Question: I am creating a simple web app.
Here is my directory structure:

Here is what the javascript code in the jsp looks like:
'''
<script type="text/javascript" src="JS/jquery-1.4.2.js"></script>
'''
This is the web.xml file:
'''
<!DOCTYPE web-app PUBLIC
"-//Sun Microsystems, Inc.//DTD Web Application 2.3//EN"
"http://java.sun.com/dtd/web-app_2_3.dtd" >
<web-app>
<display-name>Archetype Created Web Application</display-name>
<servlet>
<servlet-name>dispatcher</servlet-name>
<servlet-class>org.springframework.web.servlet.DispatcherServlet</servlet-class>
<load-on-startup>1</load-on-startup>
</servlet>
<servlet-mapping>
<servlet-name>dispatcher</servlet-name>
<url-pattern>/</url-pattern>
</servlet-mapping>
'''
And lastly this is the dispatcher-servlet.xml file:
'''
<?xml version="1.0" encoding="UTF-8" ?>
<beans xmlns="http://www.springframework.org/schema/beans"
xmlns:xsi="http://www.w3.org/2001/XMLSchema-instance" xmlns:mvc="http://www.springframework.org/schema/mvc"
xmlns:context="http://www.springframework.org/schema/context"
xsi:schemaLocation="http://www.springframework.org/schema/mvc
http://www.springframework.org/schema/mvc/spring-mvc-3.1.xsd
http://www.springframework.org/schema/beans
http://www.springframework.org/schema/beans/spring-beans-3.1.xsd
http://www.springframework.org/schema/context
http://www.springframework.org/schema/context/spring-context-3.1.xsd">
<mvc:resources mapping="/resources/**" location="/resources/" />
<mvc:resources mapping="/js/**" location="/js/" />
<mvc:annotation-driven />
<context:component-scan base-package="com.fdm.controllers" />
<bean
class="org.springframework.web.servlet.view.InternalResourceViewResolver">
<property name="viewClass"
value="org.springframework.web.servlet.view.JstlView" />
<property name="prefix" value="/WEB-INF/views/" />
<property name="suffix" value=".jsp" />
</bean>
'''
I keep on getting the following error:
'''
WARNING: No mapping found for HTTP request with URI [/SpringMVCExample/JS/jquery-1.4.2.js] in DispatcherServlet with name 'dispatcher'
'''
I have looked at various questions regarding this but I am still not able to resolve this.
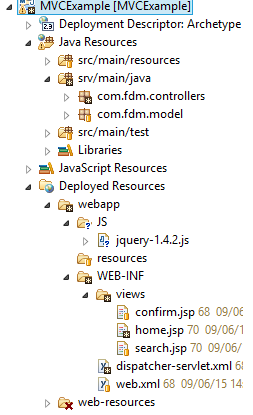
Answer: try changing '<mvc:resources mapping="/js/**" location="/js/" />' to '<mvc:resources mapping="/JS/**" location="/JS/" />'